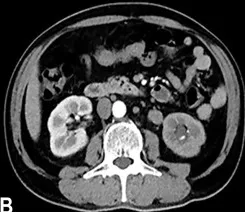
(B) Axial contrast enhanced CT in the arterial phase reveals heterogeneous enhancement of the lesions. On contrast enhanced CT scan, ureteral mass measures 55 HU.
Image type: radiology (ct)